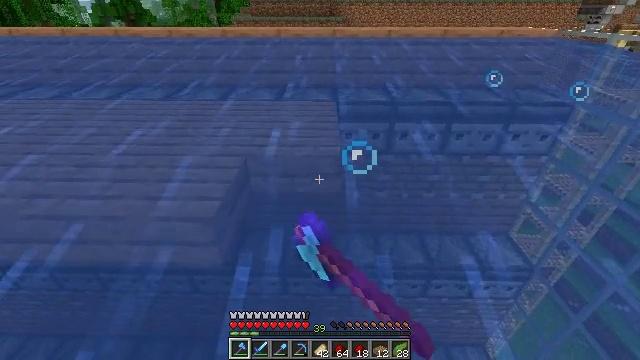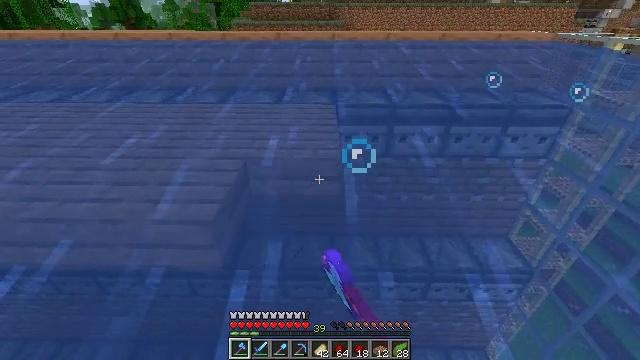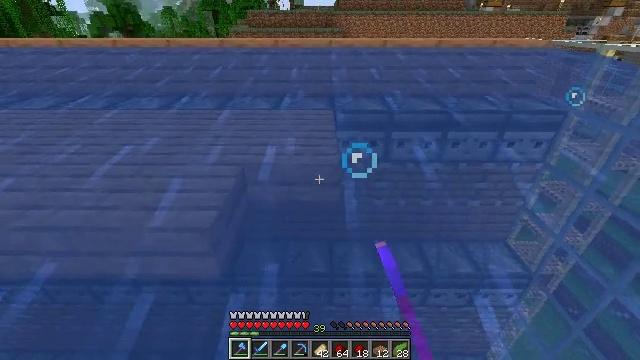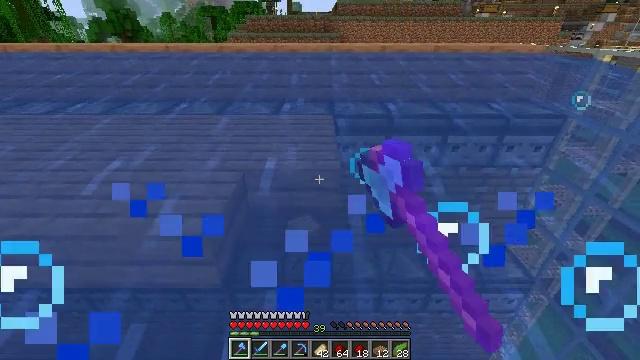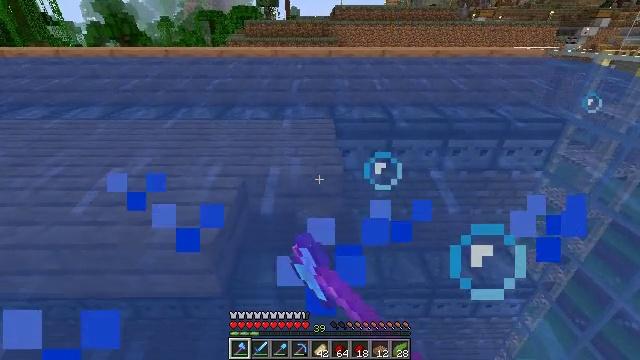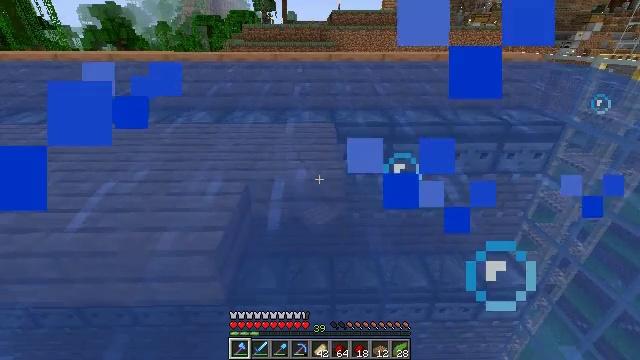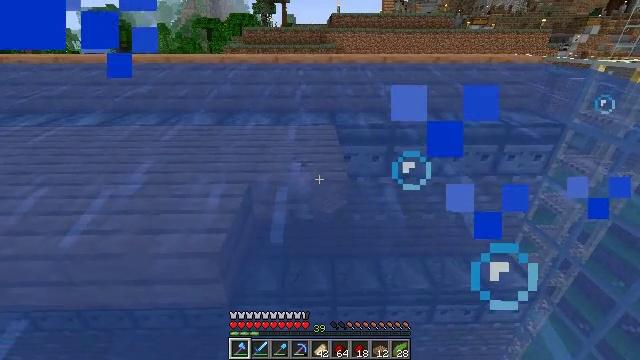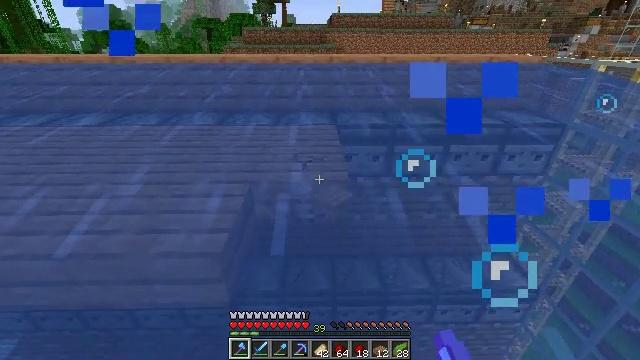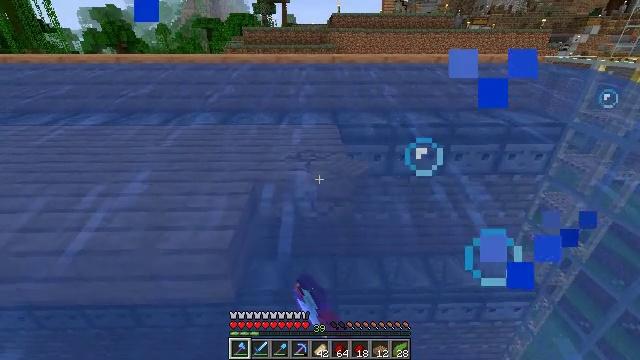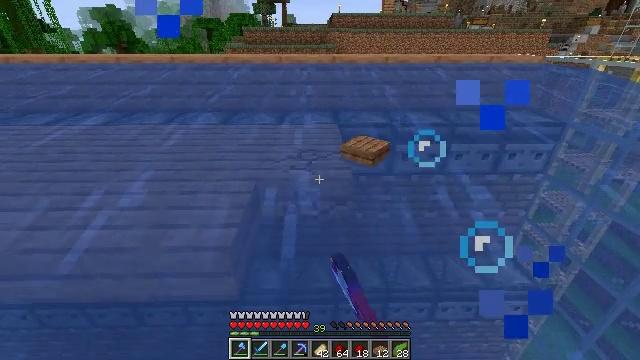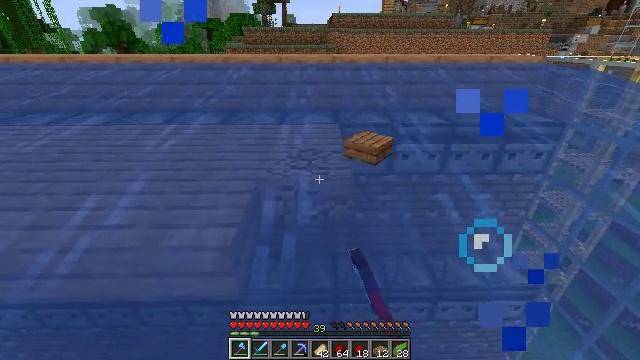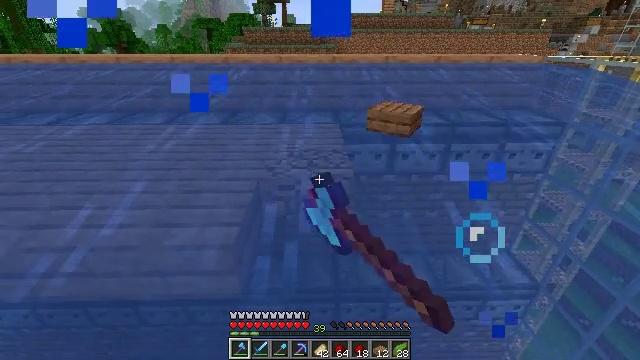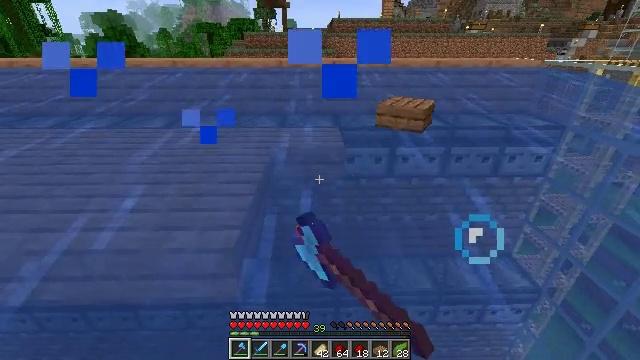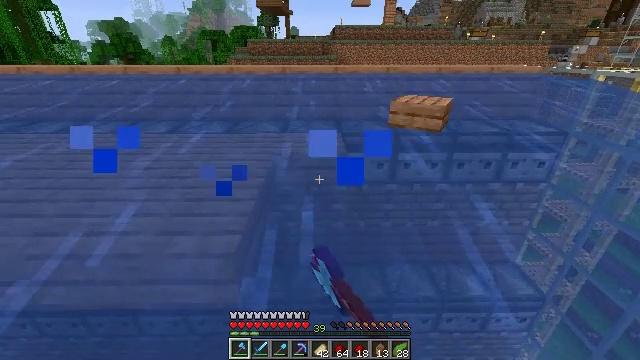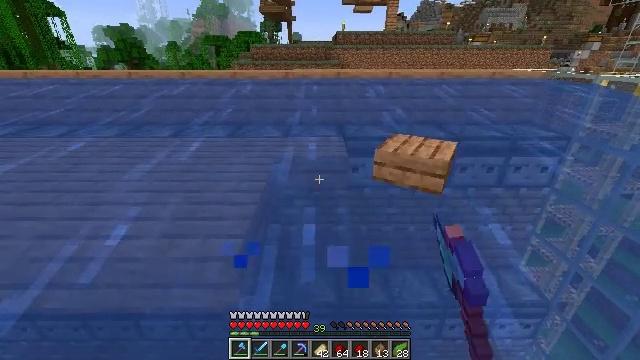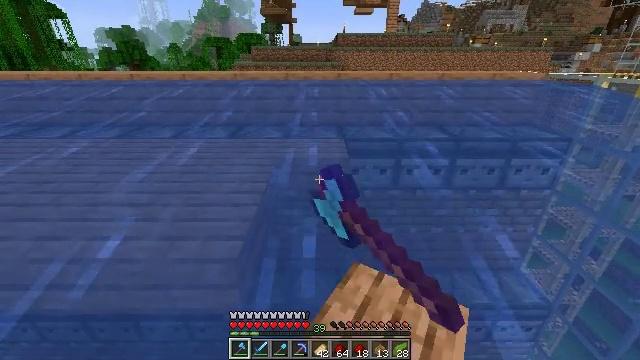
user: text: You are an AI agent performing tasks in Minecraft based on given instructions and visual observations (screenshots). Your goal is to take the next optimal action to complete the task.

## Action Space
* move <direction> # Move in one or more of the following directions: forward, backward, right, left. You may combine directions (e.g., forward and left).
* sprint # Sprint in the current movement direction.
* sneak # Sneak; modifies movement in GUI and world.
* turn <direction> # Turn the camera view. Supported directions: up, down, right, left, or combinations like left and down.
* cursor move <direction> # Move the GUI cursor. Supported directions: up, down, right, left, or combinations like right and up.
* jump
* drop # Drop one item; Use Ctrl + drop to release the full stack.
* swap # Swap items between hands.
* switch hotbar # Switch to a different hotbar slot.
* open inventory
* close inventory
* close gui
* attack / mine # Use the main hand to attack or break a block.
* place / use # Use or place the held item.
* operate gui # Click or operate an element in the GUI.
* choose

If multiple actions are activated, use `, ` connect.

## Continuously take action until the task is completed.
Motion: motion action
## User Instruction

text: Break the jungle slab to collect it.
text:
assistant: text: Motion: sneak, attack / mine
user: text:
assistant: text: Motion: move forward and move left, sneak, turn up, attack / mine
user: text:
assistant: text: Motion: move forward and move left, sneak, attack / mine
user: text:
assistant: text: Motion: move forward and move left, sneak, attack / mine
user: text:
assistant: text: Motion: move forward and move left, sneak, attack / mine
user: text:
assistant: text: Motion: sneak, attack / mine
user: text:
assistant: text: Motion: sneak, attack / mine
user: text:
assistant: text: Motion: sneak, attack / mine
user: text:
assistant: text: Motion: sneak, attack / mine
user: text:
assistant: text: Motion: sneak, attack / mine
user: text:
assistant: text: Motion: sneak, attack / mine
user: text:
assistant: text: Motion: sneak, attack / mine
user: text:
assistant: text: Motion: sneak, turn up, attack / mine
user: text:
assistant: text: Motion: sneak, attack / mine
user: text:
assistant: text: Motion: sneak, attack / mine
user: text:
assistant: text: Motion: sneak, attack / mine
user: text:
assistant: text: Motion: sneak, attack / mine
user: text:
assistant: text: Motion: sneak, attack / mine
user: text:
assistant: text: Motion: sneak, attack / mine
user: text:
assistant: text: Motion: sneak, attack / mine
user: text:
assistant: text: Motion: sneak, attack / mine
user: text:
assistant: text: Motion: sneak, attack / mine
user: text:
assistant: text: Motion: sneak, attack / mine
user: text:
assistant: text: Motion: sneak, attack / mine
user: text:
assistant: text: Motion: sneak, attack / mine
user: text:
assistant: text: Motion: sneak, attack / mine
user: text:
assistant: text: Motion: sneak, attack / mine
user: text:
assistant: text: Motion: sneak, attack / mine
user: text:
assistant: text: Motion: sneak
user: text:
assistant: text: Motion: sneak